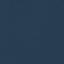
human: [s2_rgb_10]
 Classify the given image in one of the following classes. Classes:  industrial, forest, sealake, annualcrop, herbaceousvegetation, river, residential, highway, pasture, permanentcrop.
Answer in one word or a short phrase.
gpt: SeaLake